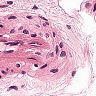
Metastatic tissue present: no